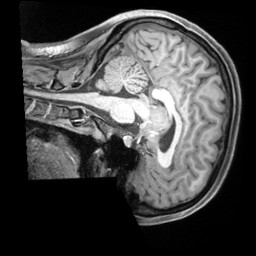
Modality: T1w
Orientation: sagittal
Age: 24
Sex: female
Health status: ill
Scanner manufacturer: siemens
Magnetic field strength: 3 T
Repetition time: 2.2 s
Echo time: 0.00218 s